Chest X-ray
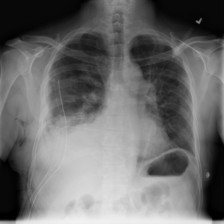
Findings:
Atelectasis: negative
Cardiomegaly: negative
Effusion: negative
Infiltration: positive
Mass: positive
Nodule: negative
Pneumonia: negative
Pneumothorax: negative
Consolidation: negative
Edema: negative
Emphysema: positive
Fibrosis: negative
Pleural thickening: negative
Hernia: negative